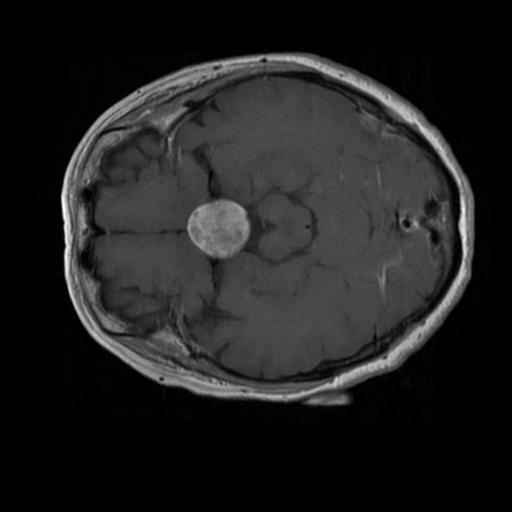
Label: brain_tumor